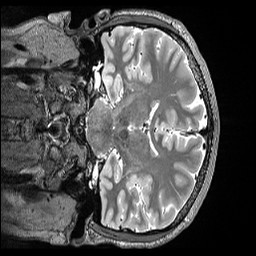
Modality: T2w
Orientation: coronal
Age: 29
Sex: male
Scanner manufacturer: siemens
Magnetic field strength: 3 T
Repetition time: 3.2 s
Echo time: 0.563 s